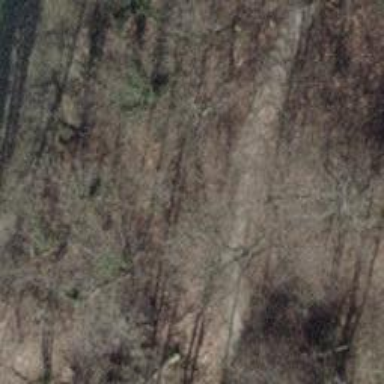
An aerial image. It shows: Unpaved path.